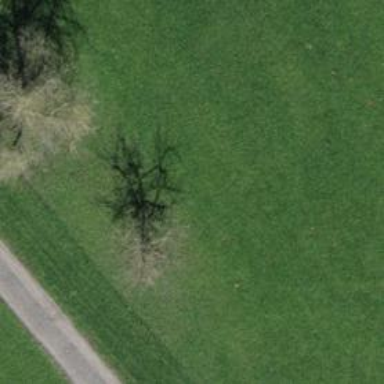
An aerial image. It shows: Single tag "natural: tree."